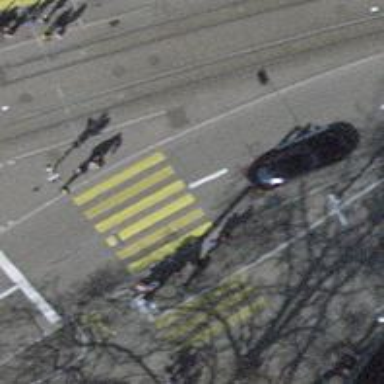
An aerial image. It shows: Road with traffic signals and zebra crossing. The crossing markings are zebra.